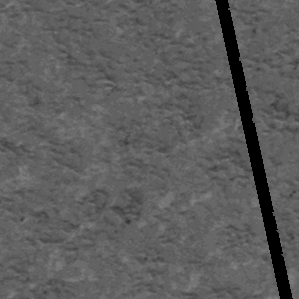
Label: frost